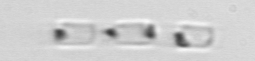
Label: Skeletonema